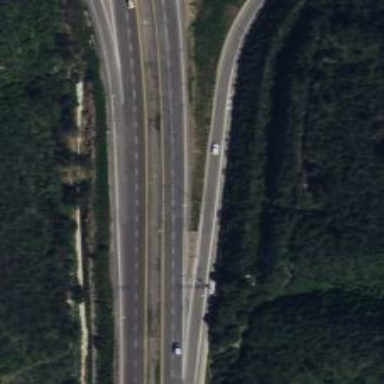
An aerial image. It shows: Asphalt trunk highway classified as expressway.